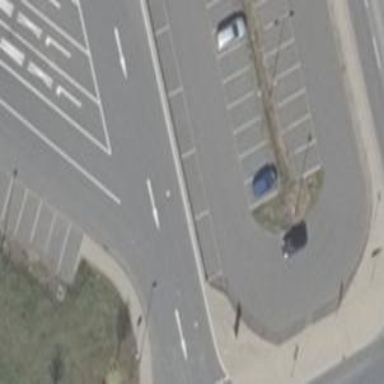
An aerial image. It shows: Asphalt parking aisle designated as service road.